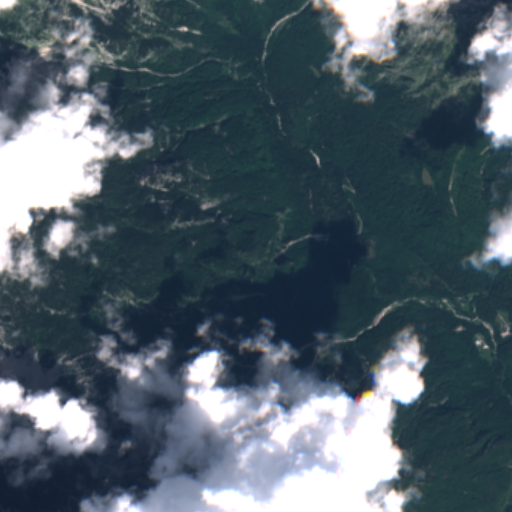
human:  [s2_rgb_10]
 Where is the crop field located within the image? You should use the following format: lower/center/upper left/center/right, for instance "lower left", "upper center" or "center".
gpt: The crop field is located in the center right of the image.
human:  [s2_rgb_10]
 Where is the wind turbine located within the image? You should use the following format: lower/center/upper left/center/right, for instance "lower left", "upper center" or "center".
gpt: The wind turbine is located in the upper left of the image.
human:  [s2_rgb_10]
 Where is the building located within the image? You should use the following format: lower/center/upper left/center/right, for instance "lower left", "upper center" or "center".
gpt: There is no building in the image.